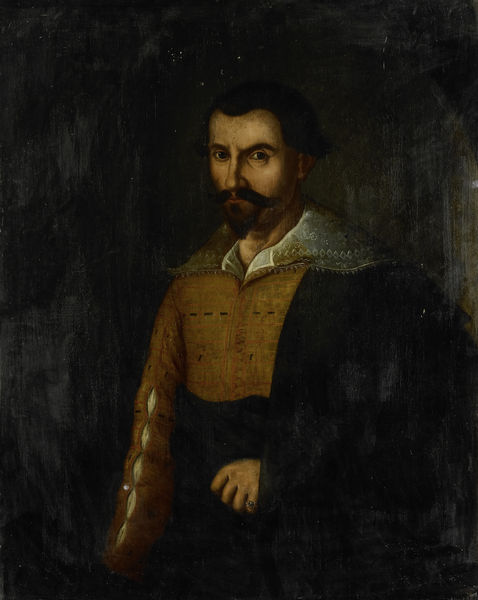
Titel: Pieter de Carpentier (1588-1659). Gouverneur-generaal (1623-1627)
Standort: Amsterdam
Institution: Rijksmuseum
Schlagwörter: blue, men, white, arm, black, collar, dark, face, formal, gold, gray, grey, hair, lace, nose, painting, portrait, robe, sleeve, wall, yellow, gown, oil painting, brown, hand, man, stone, ear, head, eyes, spanish, stand, light, drawing, gaze, look, shadow, brow, chin, coat, beard, jacket, person, human, royal, cape, cloak, clothes, neck, vest, art, eye, finger, fingers, lips, stare, strong, cheek, contrast, clothing, lapel, tan, forehead, body, goatee, mustache, moustache, ring, sleeves, serious, embroidery, european, wealthy, stern, bear, brows, throat, direct, facial hair, nack, expressive, merchant, hairline, delicate, intense, colla, slashed, dark background, portrat, pinkie, over coat, ilight